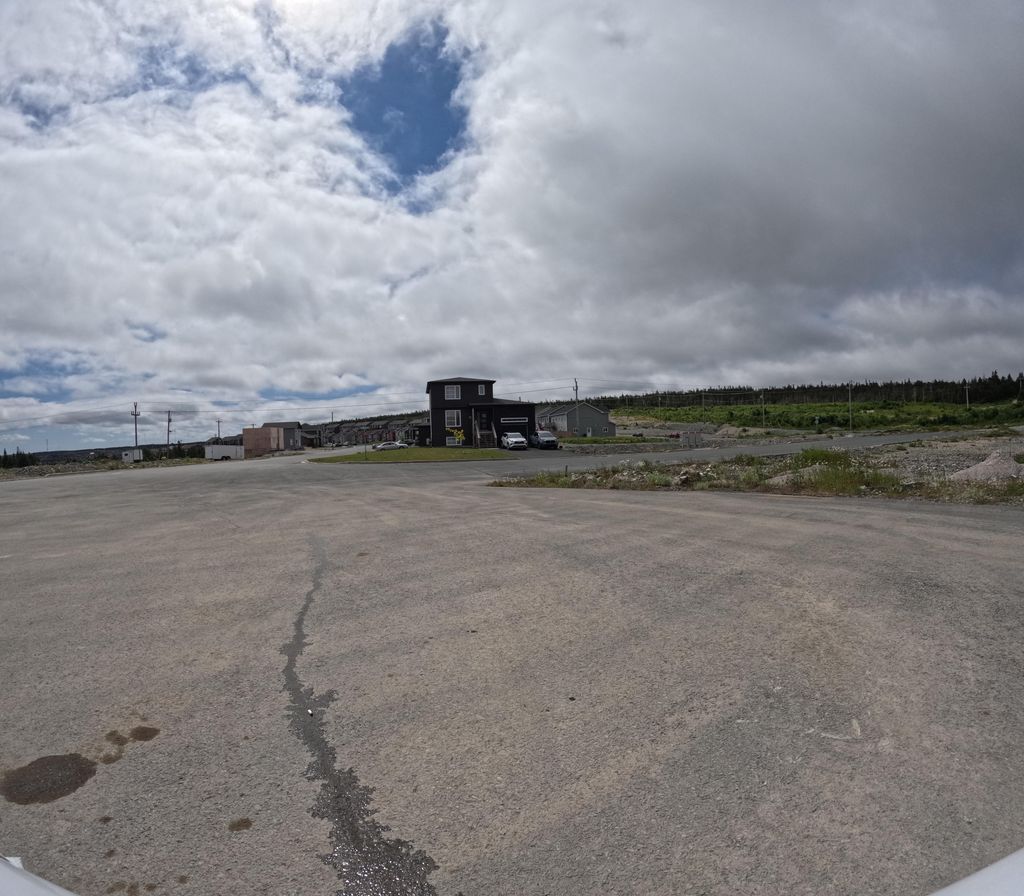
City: st_johns